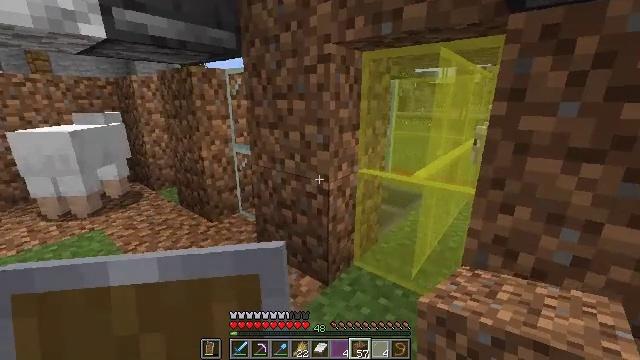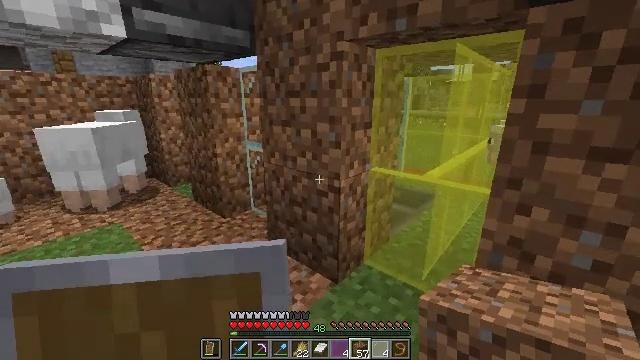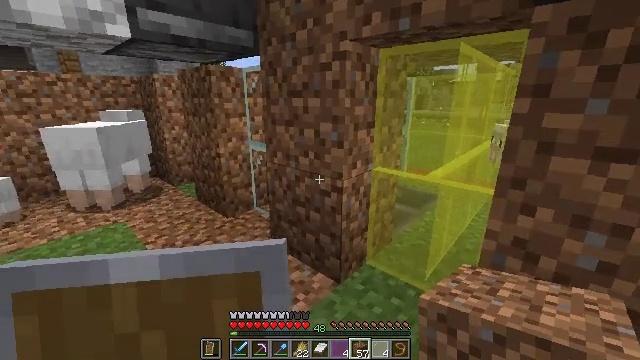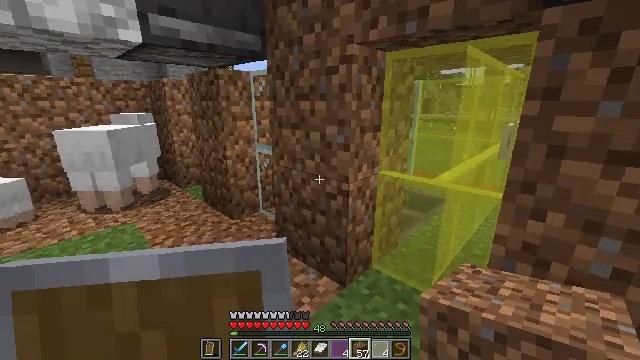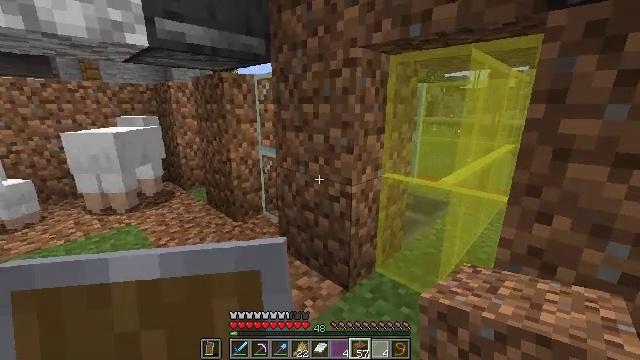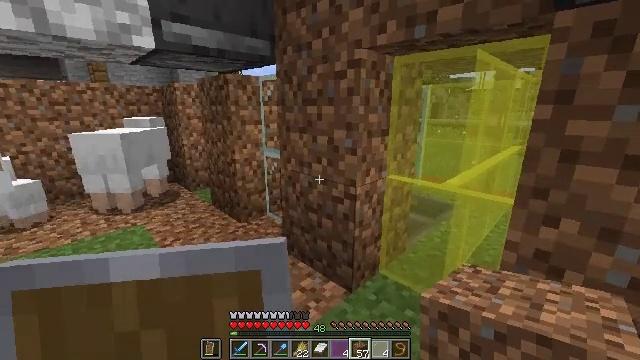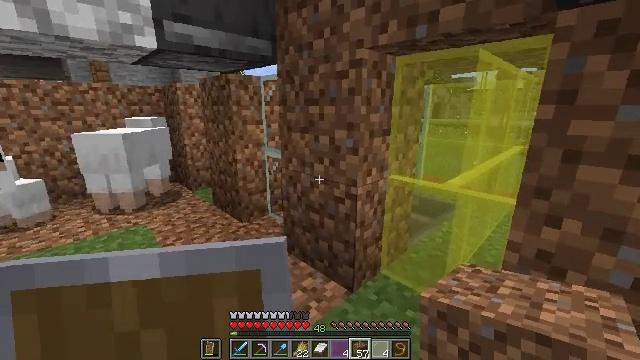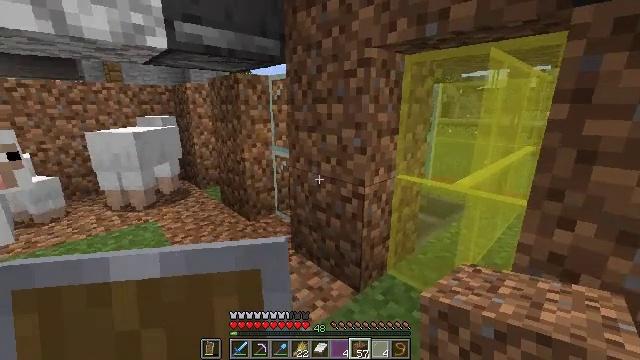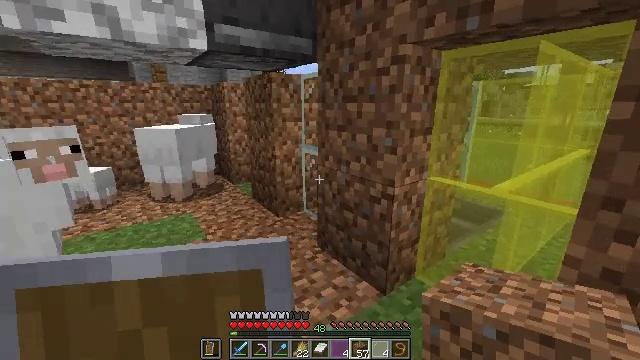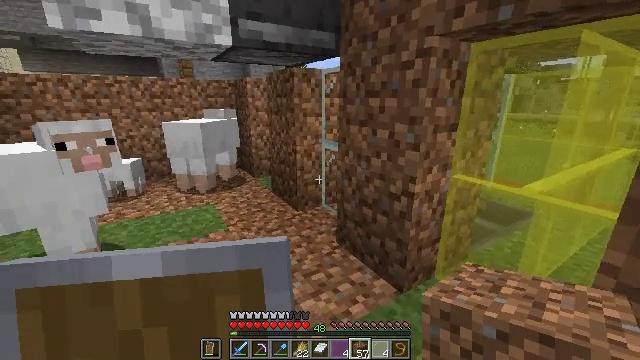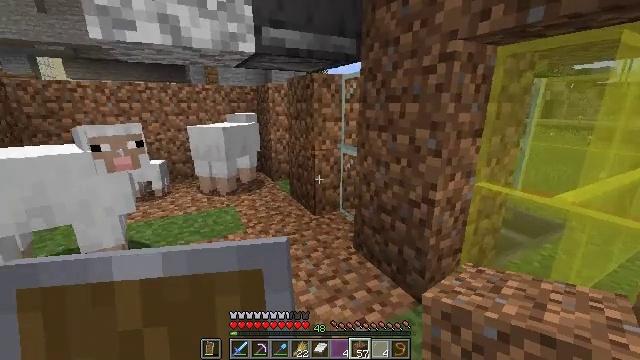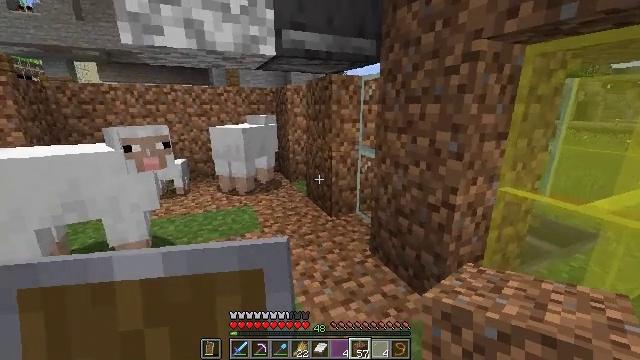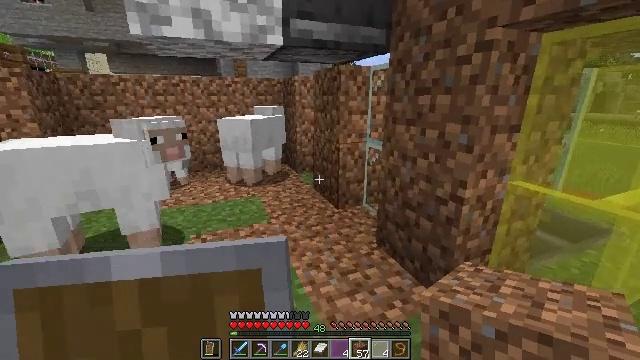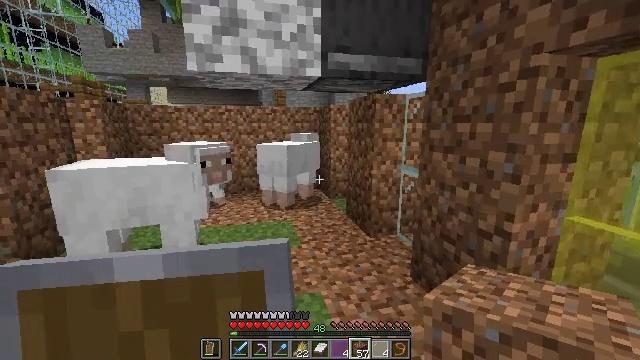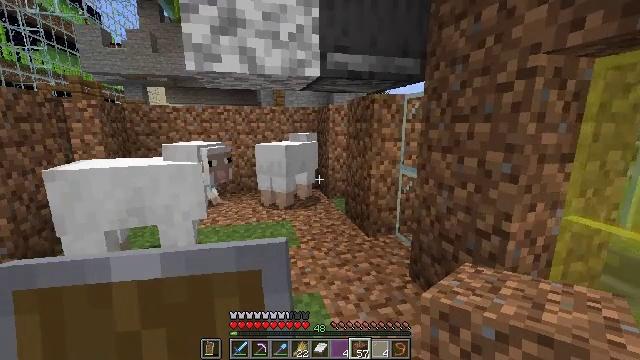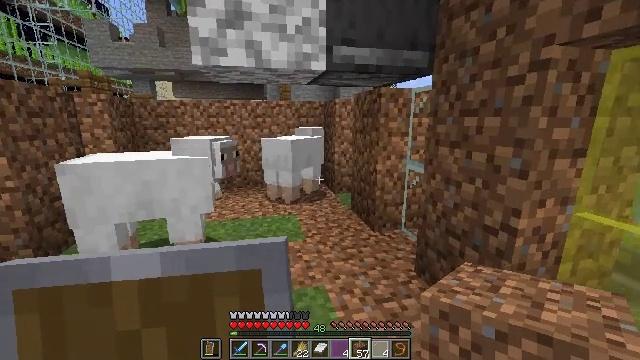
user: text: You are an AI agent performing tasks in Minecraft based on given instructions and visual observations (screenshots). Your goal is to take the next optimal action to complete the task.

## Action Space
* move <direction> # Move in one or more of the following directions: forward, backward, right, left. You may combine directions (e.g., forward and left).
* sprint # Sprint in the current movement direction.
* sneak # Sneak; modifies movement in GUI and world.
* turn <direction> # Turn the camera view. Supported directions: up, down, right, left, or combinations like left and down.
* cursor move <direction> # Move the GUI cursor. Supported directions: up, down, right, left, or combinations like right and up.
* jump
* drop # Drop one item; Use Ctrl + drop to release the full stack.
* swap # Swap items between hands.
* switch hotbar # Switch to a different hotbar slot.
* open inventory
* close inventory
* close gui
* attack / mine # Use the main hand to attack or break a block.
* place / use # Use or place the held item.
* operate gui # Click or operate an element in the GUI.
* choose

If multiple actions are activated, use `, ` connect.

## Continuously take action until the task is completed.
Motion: motion action
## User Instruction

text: Combat the sheep.
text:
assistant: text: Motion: turn left
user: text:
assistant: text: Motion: no_op
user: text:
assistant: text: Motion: turn left
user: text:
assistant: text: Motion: no_op
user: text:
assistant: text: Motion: no_op
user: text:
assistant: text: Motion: no_op
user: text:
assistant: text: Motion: turn left
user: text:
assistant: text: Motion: turn left
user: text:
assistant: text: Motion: turn left and down
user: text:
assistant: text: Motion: turn left and up
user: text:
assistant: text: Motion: turn left
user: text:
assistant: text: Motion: turn left and down
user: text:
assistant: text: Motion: turn left and up
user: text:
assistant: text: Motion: no_op
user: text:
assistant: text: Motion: turn left and down
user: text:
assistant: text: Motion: turn left
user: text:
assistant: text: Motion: no_op
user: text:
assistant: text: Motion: no_op
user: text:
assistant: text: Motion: no_op
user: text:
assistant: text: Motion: no_op
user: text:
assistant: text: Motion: no_op
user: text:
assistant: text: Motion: no_op
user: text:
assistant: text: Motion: no_op
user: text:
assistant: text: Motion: no_op
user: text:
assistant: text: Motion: no_op
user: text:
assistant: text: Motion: no_op
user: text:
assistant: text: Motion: no_op
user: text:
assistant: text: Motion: no_op
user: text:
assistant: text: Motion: no_op
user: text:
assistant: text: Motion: no_op